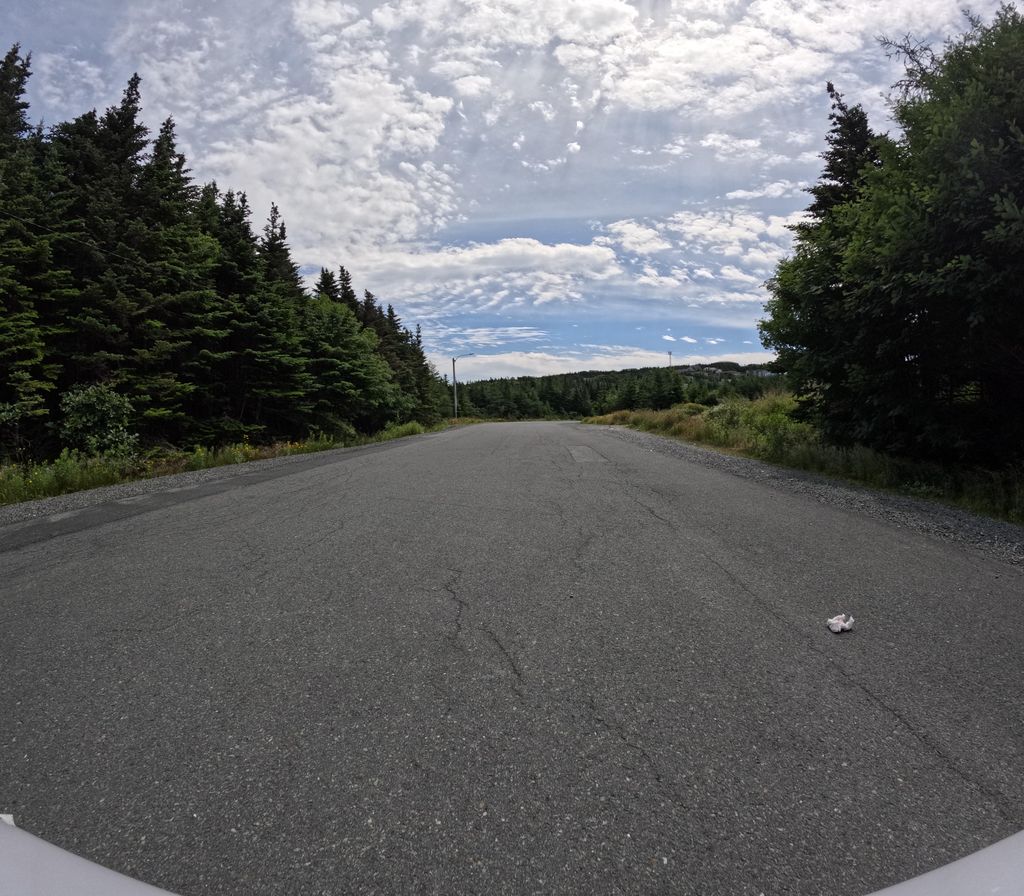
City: st_johns